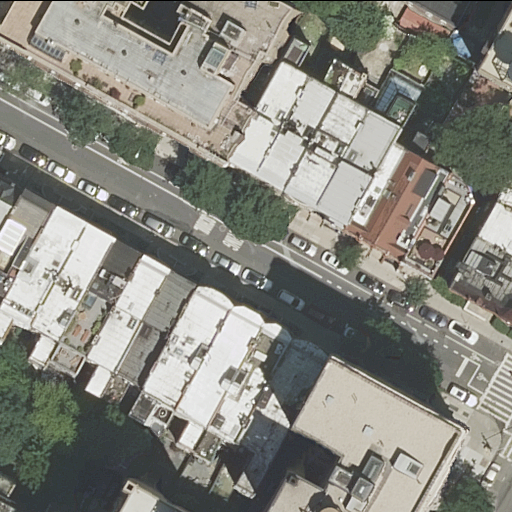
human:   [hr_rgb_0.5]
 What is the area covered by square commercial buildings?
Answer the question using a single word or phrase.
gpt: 0m2

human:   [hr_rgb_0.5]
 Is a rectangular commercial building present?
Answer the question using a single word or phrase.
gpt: no

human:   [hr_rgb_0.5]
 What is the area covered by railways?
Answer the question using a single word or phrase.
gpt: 0m2

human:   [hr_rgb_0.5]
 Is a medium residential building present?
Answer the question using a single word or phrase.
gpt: yes

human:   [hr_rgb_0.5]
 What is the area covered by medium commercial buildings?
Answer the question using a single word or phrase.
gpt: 0m2

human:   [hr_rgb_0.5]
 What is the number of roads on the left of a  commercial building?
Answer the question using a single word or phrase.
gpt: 0

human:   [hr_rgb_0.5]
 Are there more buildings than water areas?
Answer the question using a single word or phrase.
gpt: yes

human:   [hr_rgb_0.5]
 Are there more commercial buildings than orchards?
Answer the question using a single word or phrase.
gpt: no

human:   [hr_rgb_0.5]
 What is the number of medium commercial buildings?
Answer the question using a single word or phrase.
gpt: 0

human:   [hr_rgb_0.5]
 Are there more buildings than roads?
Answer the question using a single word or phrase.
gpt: yes

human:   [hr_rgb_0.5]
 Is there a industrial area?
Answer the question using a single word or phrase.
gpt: no

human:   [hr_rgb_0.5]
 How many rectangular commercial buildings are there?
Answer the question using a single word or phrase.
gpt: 0

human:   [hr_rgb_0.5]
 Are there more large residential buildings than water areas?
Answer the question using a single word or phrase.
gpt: yes

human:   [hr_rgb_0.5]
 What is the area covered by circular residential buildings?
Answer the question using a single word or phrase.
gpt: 0m2

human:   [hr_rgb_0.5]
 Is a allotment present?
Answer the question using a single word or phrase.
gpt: no

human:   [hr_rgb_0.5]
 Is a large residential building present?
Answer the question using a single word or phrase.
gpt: yes

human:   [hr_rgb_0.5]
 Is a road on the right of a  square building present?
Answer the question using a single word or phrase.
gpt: no

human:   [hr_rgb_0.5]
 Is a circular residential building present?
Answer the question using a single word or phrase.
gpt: no

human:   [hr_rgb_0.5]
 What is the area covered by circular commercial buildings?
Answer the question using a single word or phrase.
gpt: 0m2

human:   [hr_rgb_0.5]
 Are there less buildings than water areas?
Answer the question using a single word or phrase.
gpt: no

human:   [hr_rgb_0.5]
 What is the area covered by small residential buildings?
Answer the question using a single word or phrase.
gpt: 288m2

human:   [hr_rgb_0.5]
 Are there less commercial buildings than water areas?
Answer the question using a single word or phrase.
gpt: no

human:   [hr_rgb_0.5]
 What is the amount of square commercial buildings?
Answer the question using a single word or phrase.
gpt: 0

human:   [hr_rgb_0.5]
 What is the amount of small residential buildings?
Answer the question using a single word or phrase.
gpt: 10

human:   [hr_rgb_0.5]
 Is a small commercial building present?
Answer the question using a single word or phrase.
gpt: no

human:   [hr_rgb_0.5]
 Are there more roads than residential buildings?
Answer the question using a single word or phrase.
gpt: no

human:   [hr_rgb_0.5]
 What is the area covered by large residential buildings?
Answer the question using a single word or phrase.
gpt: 1668m2

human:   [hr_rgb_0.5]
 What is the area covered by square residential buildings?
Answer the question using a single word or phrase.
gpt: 0m2

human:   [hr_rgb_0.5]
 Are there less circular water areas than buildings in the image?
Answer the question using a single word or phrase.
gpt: yes

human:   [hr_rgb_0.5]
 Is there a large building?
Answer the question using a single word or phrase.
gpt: yes

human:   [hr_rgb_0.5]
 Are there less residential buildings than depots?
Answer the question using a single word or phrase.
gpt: no

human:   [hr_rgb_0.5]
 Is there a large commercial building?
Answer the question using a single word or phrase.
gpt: no

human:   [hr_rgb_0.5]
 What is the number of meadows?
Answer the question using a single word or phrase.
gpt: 0

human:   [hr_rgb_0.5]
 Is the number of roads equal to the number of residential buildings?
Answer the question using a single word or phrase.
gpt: no

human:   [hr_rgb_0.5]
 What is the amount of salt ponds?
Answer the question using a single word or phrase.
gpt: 0

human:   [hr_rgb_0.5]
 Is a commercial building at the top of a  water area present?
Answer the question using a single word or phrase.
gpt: no